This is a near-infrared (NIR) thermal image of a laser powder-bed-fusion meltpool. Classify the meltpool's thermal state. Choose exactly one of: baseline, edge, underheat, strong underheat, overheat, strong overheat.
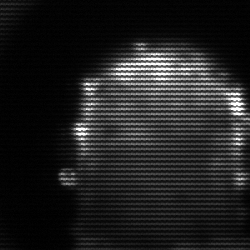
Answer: baseline